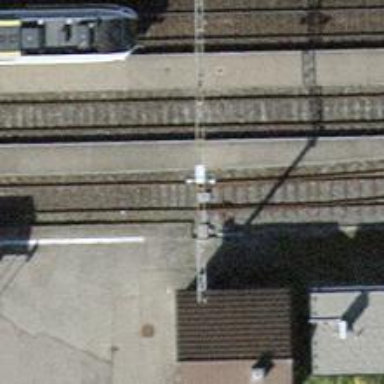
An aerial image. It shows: Railway switch.